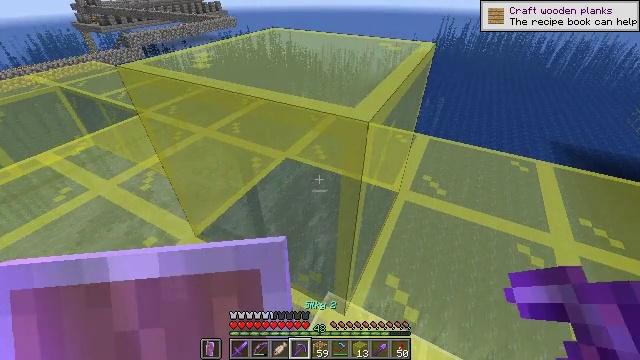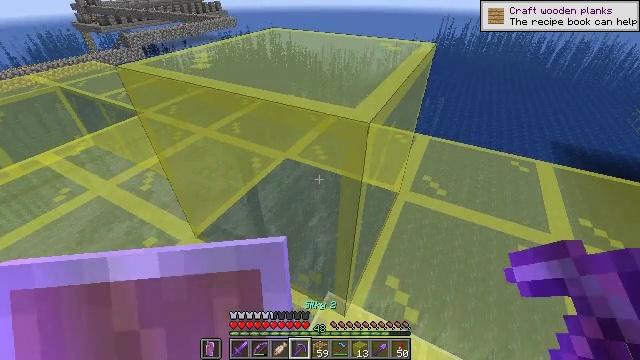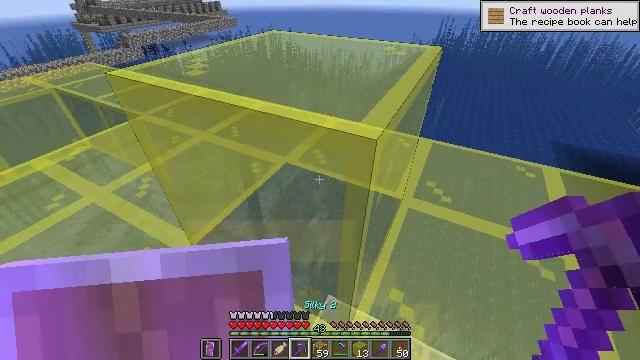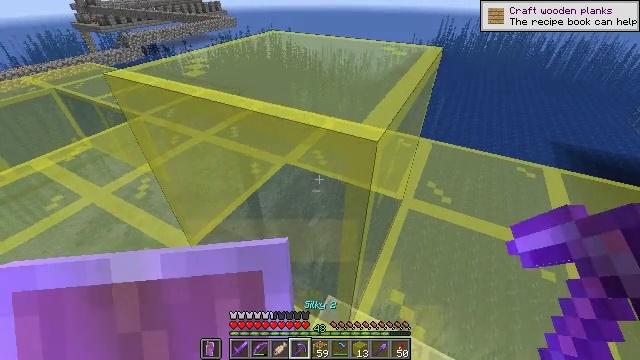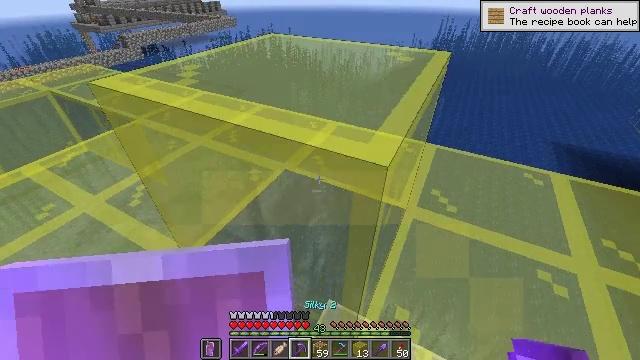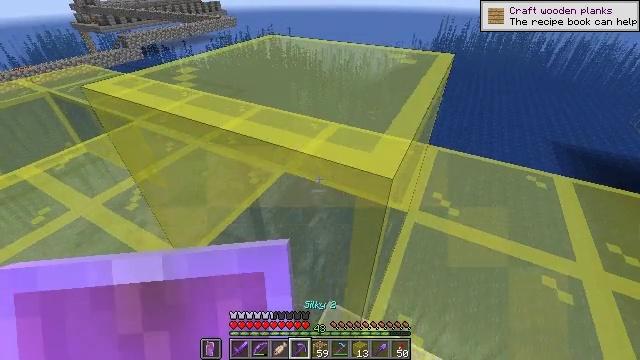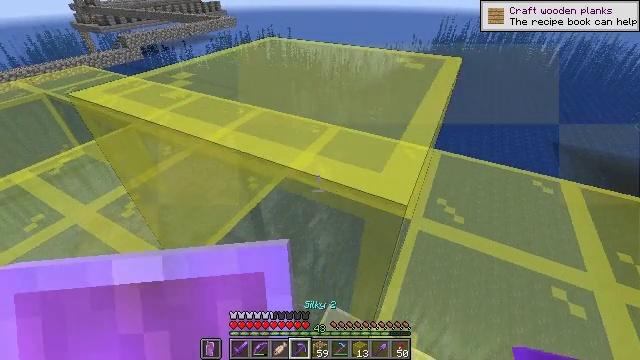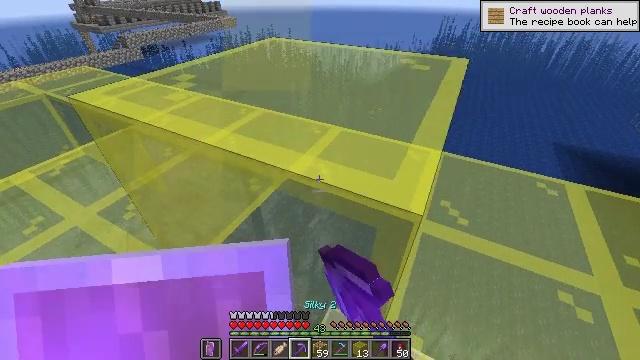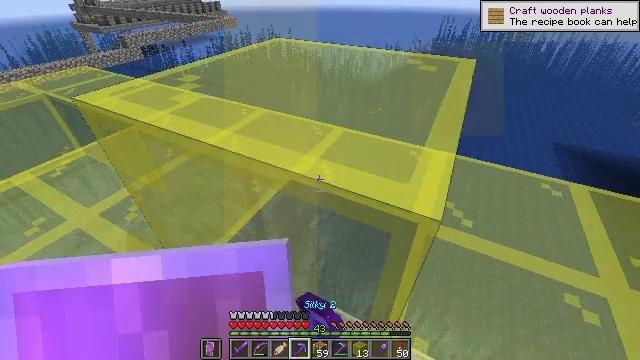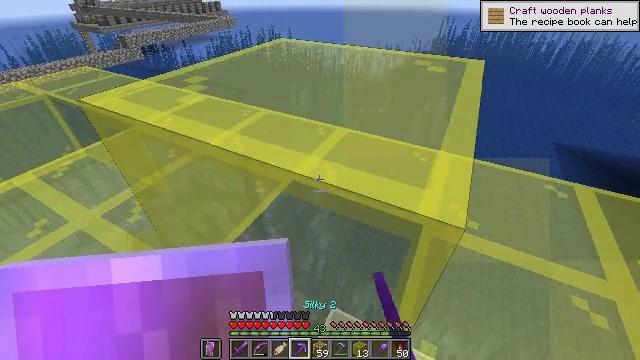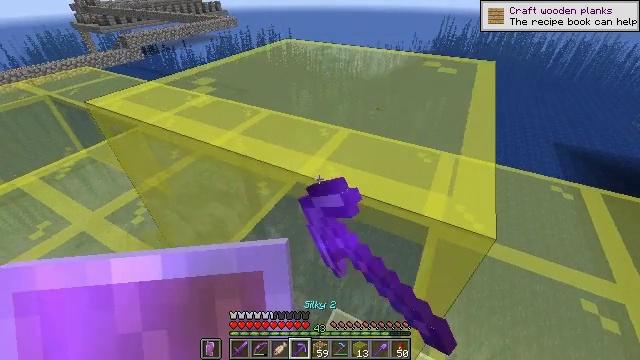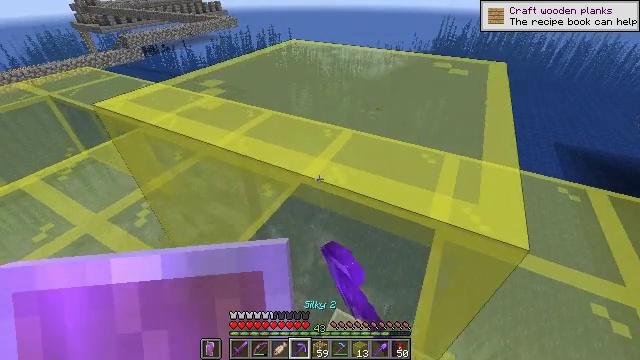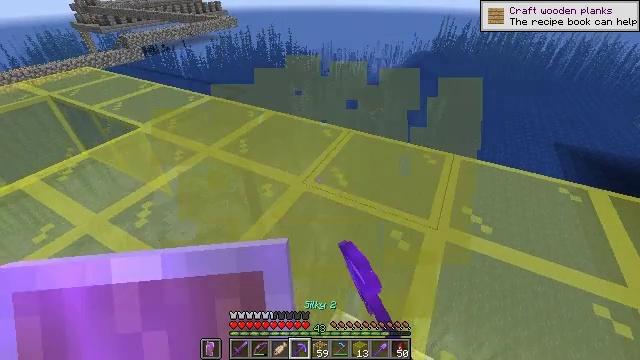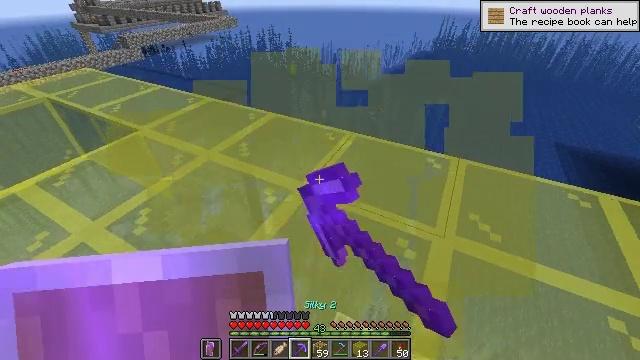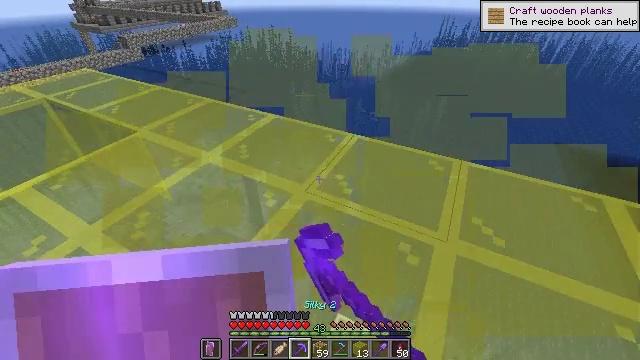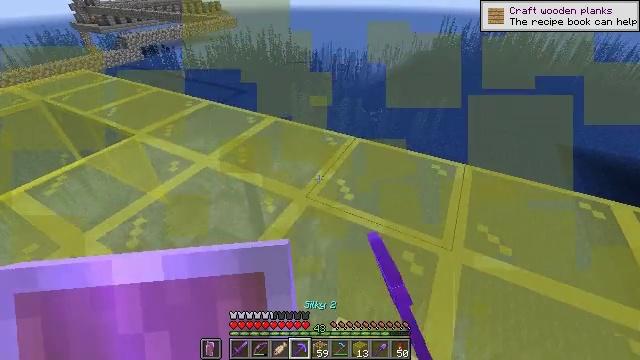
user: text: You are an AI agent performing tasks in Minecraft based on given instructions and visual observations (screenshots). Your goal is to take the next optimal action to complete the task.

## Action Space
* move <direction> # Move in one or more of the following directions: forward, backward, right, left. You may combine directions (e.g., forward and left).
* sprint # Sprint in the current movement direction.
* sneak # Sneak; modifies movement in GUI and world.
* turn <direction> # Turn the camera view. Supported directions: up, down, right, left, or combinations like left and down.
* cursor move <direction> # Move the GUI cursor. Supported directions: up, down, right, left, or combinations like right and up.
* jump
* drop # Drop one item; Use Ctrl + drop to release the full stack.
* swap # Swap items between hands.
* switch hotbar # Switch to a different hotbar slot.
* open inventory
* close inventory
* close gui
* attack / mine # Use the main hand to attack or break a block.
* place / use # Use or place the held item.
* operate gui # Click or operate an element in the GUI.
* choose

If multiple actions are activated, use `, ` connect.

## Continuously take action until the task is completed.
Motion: motion action
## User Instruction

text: Mine yellow stained glass from a window or decoration.
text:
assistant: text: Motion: move forward, sneak
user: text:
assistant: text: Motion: move forward, sneak
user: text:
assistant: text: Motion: move forward, sneak
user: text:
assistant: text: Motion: move forward, sneak
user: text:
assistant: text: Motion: move forward, sneak
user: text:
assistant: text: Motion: move forward, sneak, attack / mine
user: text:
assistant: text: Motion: move forward, sneak, attack / mine
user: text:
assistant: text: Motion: move forward, sneak, attack / mine
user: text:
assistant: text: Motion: move forward, sneak, attack / mine
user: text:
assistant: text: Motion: move forward, sneak, attack / mine
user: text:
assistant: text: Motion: move forward, sneak, attack / mine
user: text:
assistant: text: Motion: move forward, sneak, attack / mine
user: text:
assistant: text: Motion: move forward, sneak, attack / mine
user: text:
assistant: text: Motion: move forward, sneak, attack / mine
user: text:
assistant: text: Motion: move forward, sneak, attack / mine
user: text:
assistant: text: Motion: move forward, sneak, attack / mine
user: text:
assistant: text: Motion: sneak